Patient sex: M
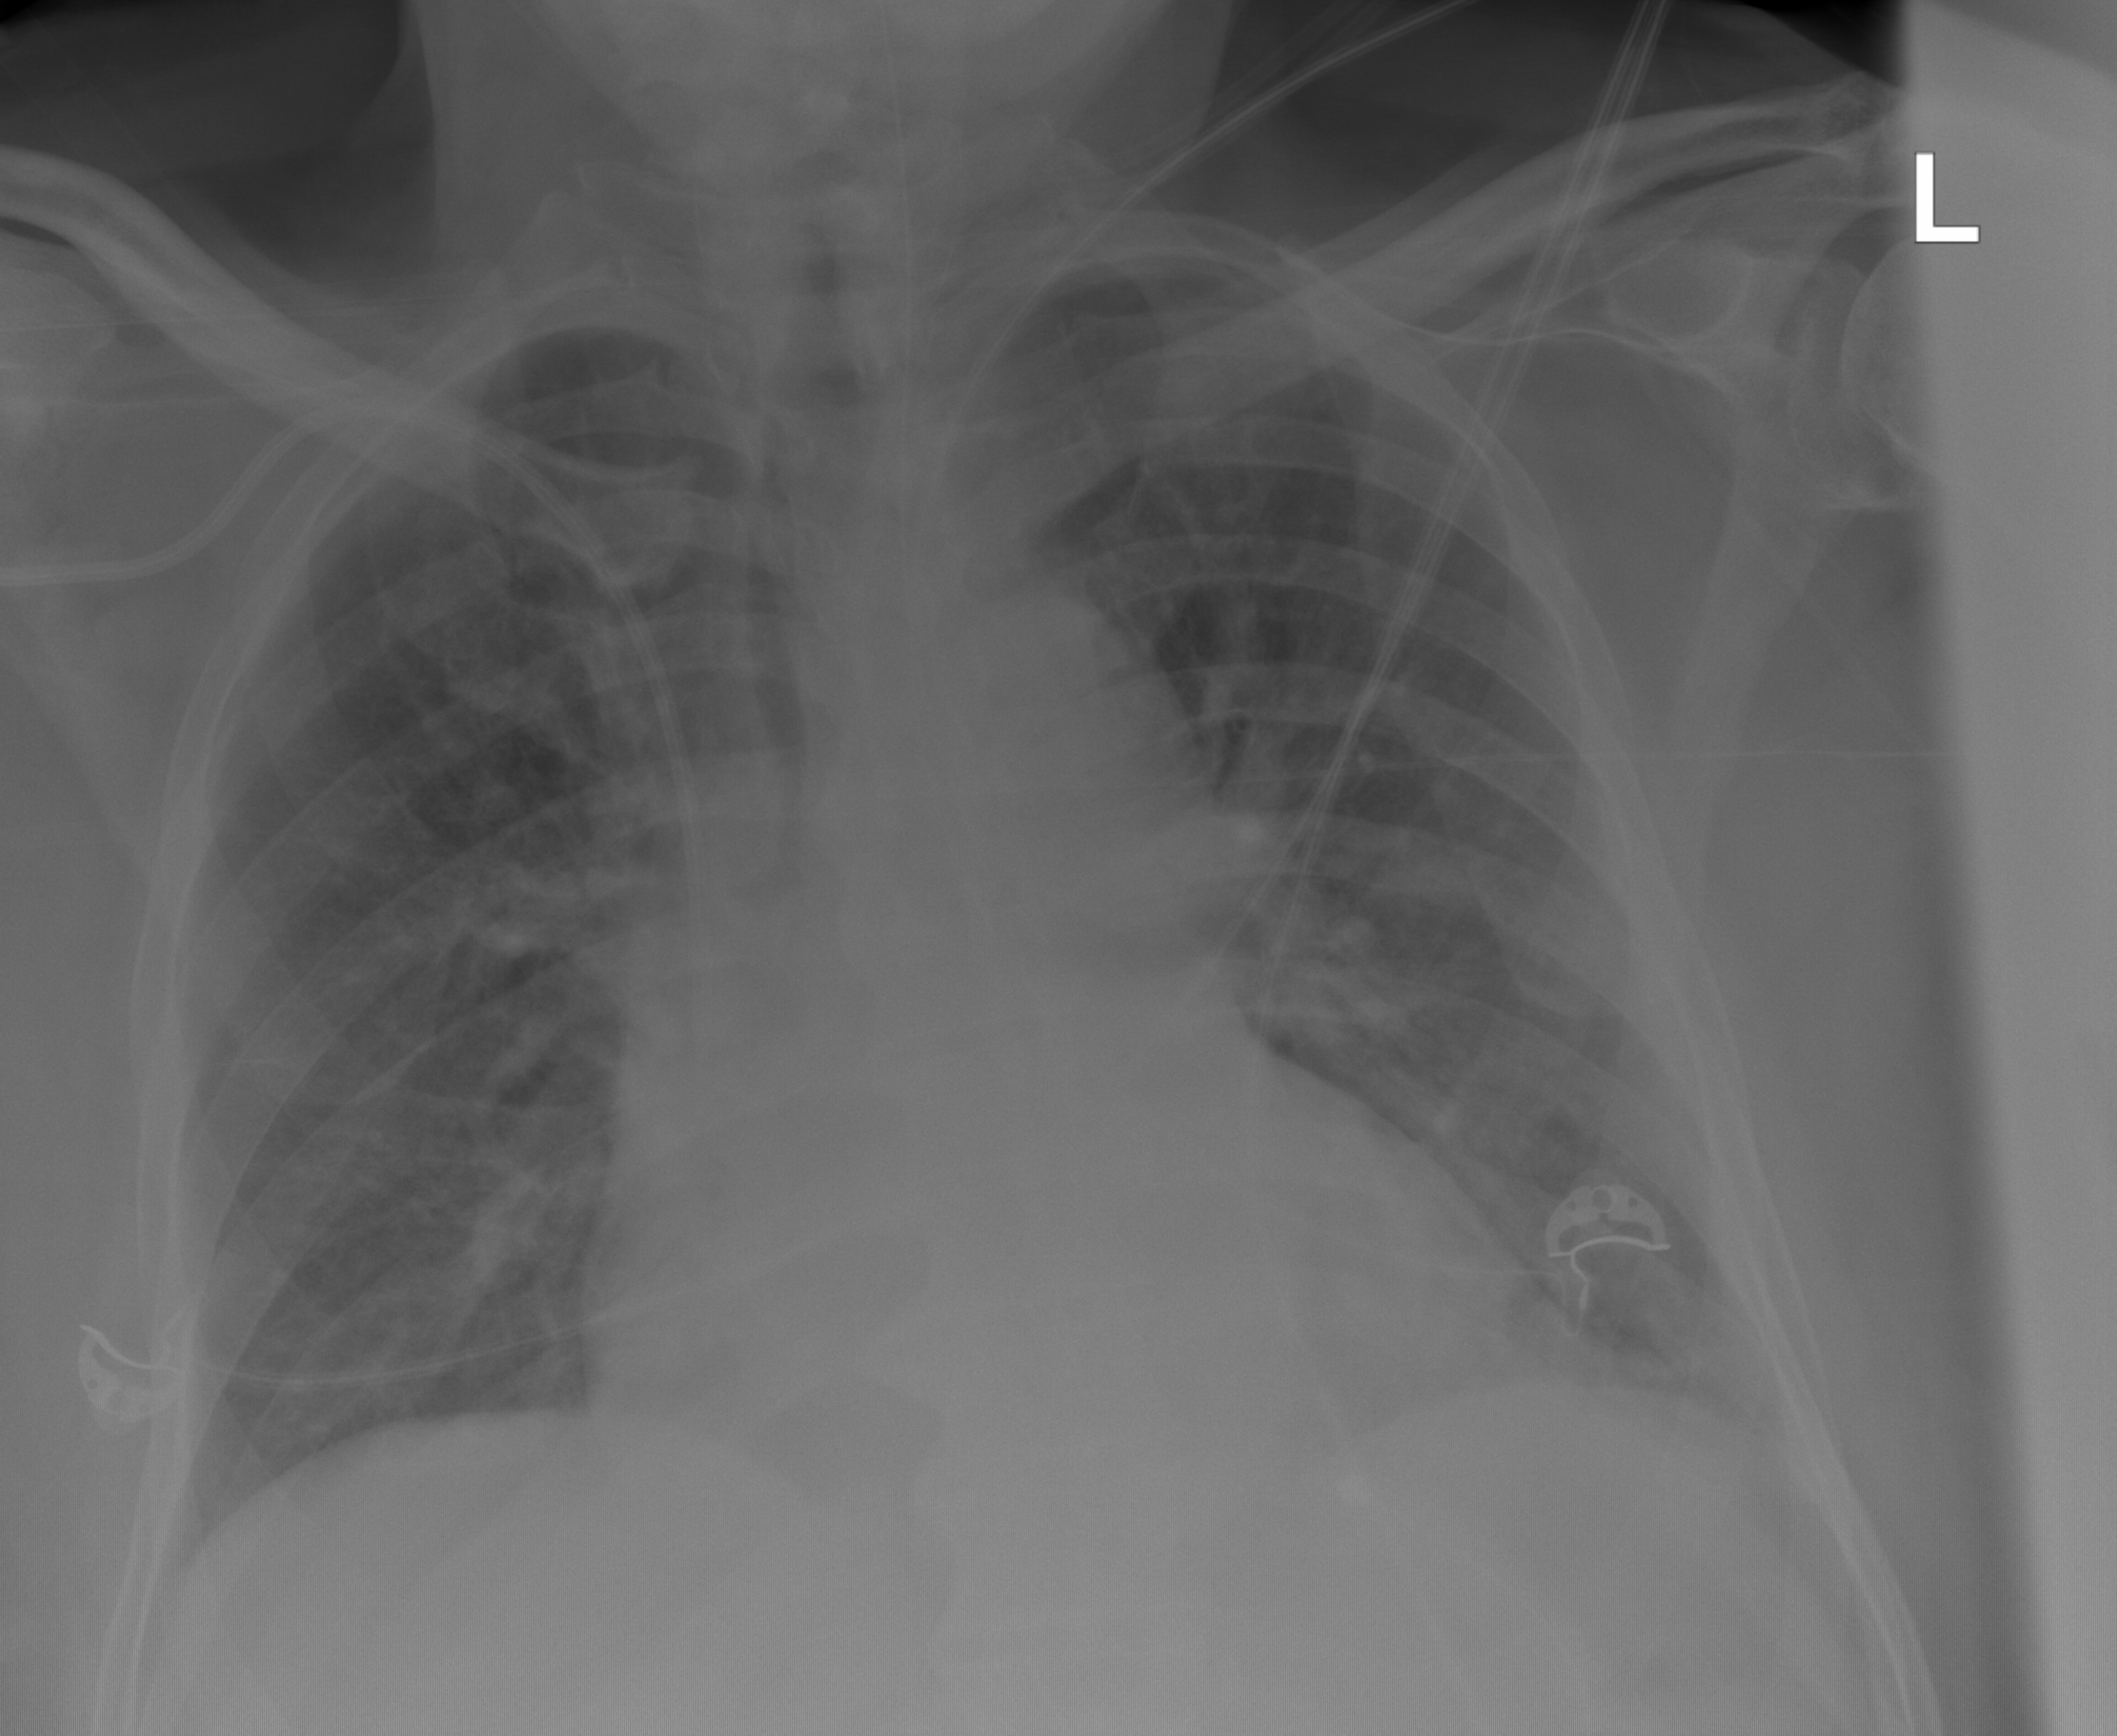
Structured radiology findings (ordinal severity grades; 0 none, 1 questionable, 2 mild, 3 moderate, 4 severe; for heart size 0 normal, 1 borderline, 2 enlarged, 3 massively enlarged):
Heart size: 1
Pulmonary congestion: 2
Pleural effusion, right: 0
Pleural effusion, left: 2
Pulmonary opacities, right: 2
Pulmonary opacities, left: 2
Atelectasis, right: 3
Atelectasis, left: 3